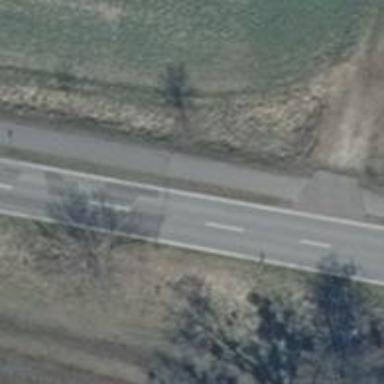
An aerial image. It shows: Secondary road with asphalt surface.